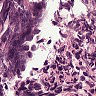
Metastatic tissue present: no